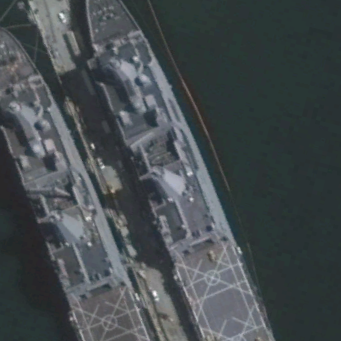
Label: combat